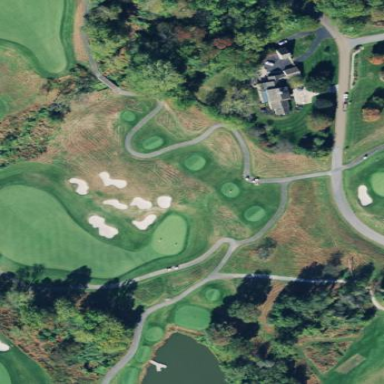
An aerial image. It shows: Area of rough grass used for golf.